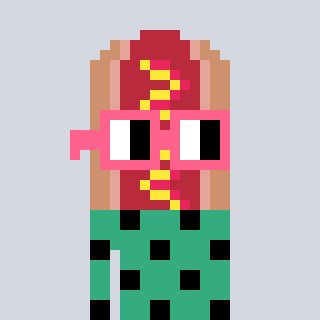
a pixel art character with square pink glasses, a hotdog-shaped head and a teal-colored body on a cool background